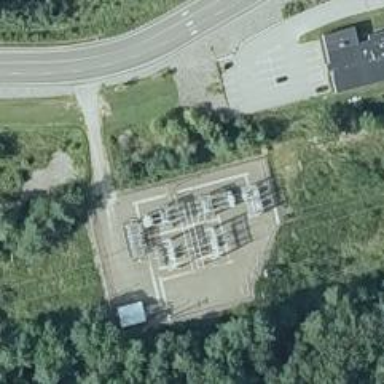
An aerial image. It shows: Switch for power supply.